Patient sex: M
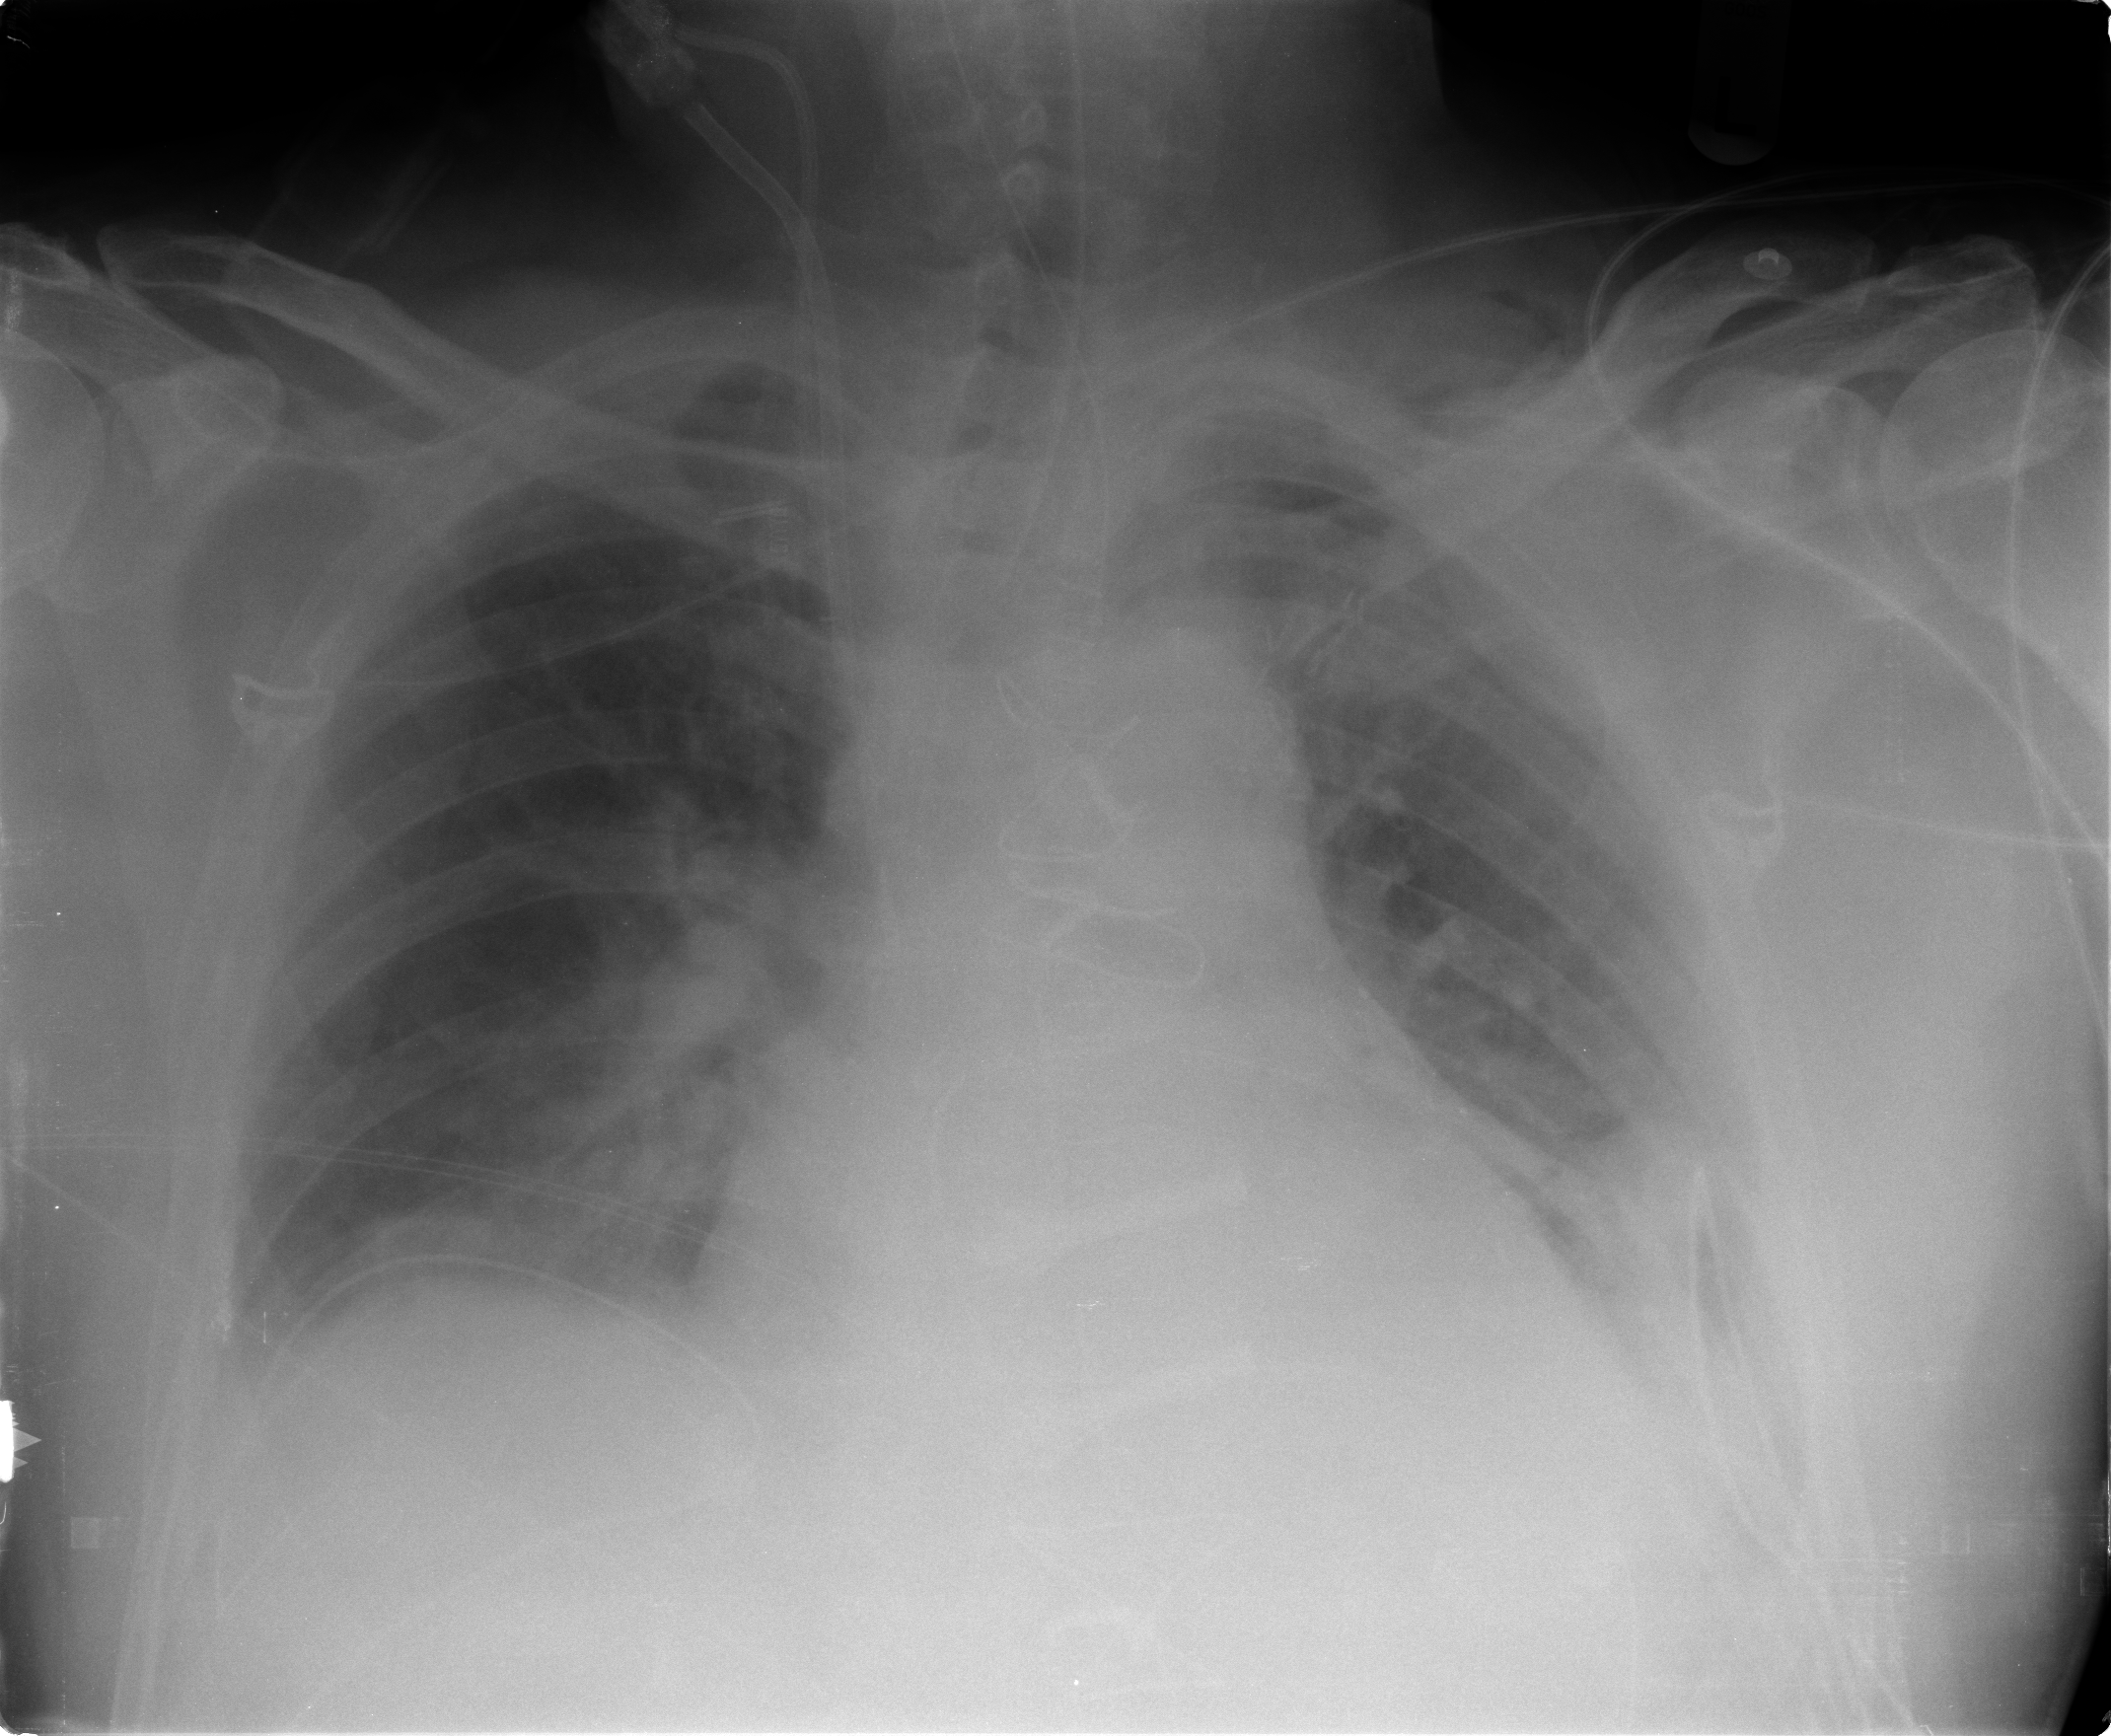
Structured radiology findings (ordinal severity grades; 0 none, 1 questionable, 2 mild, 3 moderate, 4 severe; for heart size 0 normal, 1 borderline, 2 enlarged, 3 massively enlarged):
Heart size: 2
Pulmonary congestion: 2
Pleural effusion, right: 2
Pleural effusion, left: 2
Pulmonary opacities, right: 2
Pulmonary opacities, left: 1
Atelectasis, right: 2
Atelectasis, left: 2